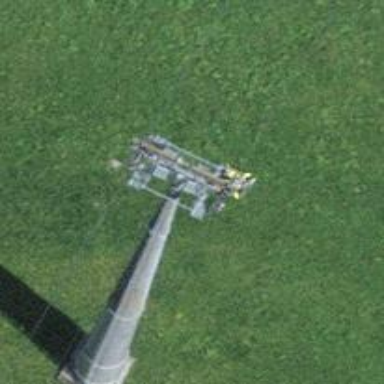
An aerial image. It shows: Pylon for aerialway.